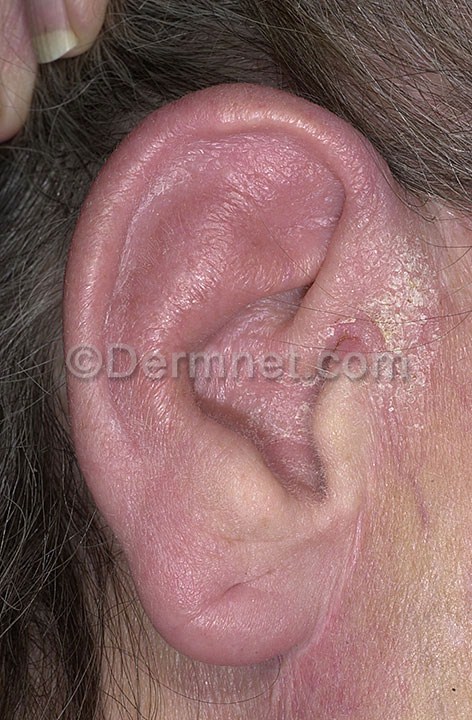
Disease: Cellulitis Impetigo and other Bacterial Infections